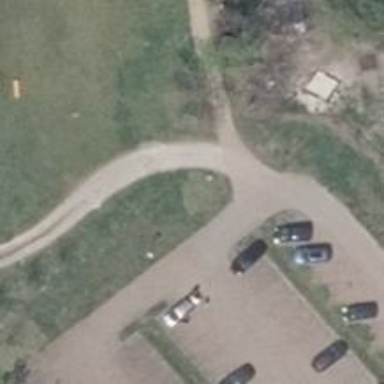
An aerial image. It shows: Driveway.